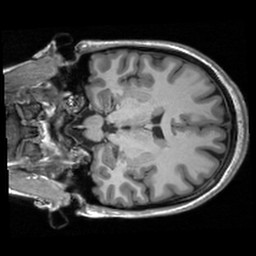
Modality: T1w
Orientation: coronal